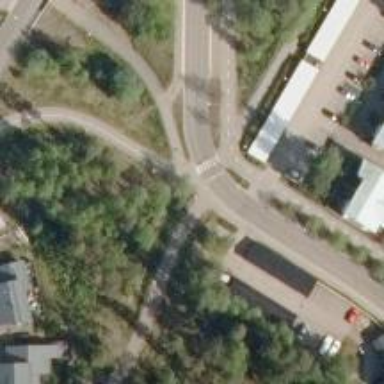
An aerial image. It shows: Crossing on asphalt cycleway.